Field crop: maize
Growth stage: 1
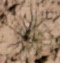
Species: lolium